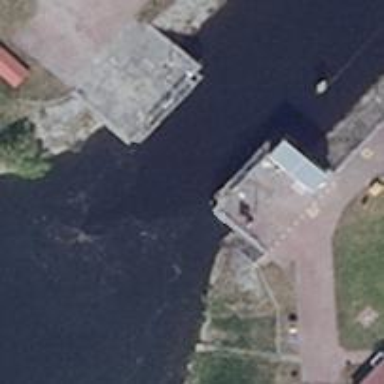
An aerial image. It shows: Lock gate on waterway.